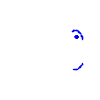
Particle: proton